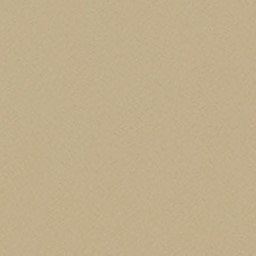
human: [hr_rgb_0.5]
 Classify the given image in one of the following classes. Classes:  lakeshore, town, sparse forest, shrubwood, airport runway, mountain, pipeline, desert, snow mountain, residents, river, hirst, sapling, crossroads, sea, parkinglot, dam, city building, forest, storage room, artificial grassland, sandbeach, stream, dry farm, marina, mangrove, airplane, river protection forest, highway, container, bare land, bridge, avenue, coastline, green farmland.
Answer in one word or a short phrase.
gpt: desert